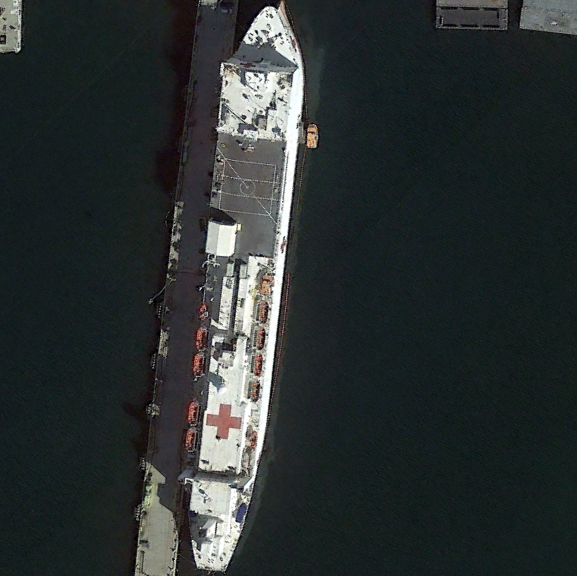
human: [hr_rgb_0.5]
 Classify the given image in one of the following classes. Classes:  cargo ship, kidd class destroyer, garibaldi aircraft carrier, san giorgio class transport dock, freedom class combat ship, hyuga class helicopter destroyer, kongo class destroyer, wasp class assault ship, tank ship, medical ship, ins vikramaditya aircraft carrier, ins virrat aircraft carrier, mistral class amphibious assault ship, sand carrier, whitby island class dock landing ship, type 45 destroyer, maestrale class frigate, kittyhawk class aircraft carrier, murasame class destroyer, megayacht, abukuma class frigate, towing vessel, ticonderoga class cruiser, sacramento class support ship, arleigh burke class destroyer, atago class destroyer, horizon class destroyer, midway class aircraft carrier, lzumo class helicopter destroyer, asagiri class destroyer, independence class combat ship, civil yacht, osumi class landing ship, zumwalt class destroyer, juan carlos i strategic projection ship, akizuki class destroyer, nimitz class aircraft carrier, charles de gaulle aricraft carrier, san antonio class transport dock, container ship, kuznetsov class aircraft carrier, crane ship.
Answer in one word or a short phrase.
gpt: Medical ship